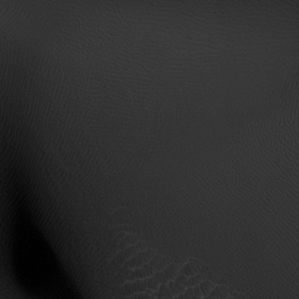
Label: non_frost